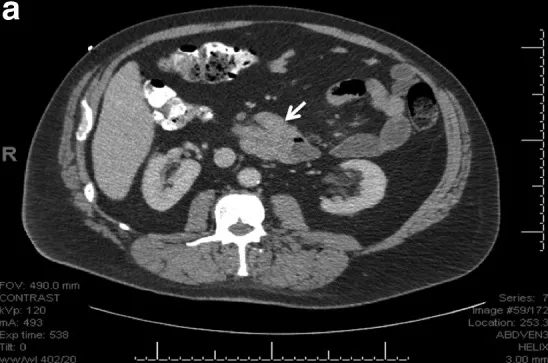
(a, b) Axial and coronal CT scan slices showing invagination of proximal portion of duodenum into distal (white arrows). CT, computed tomography.
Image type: radiology (ct)